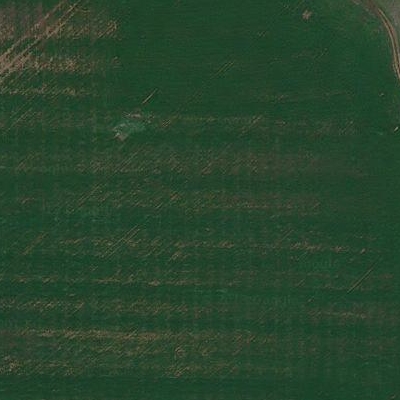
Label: aGrass